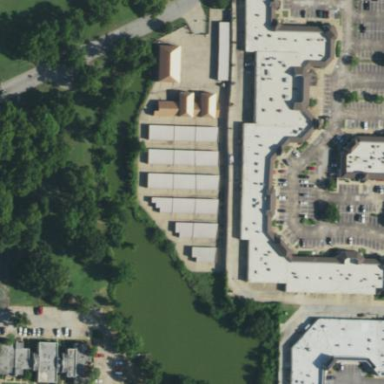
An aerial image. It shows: Retail area with mall.